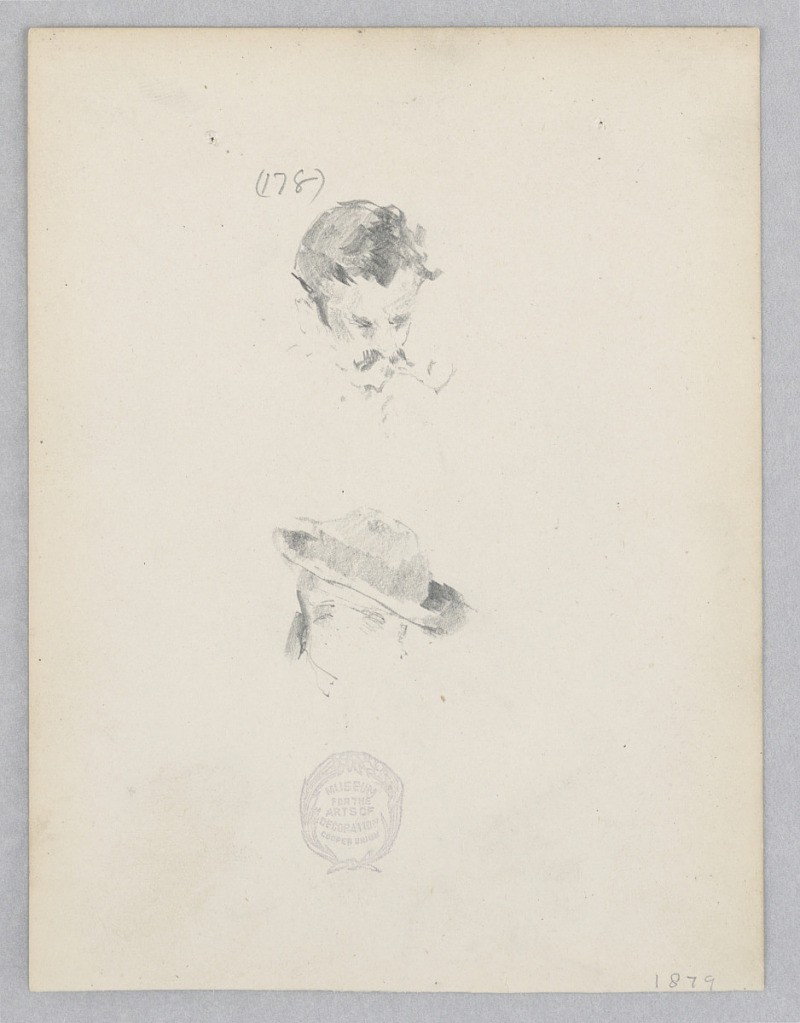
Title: Man
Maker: Robert Frederick Blum, American, 1857–1903
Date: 1879
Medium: Graphite on wove paper
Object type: Drawing
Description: Partial sketch of a male figure wearing a hat.